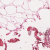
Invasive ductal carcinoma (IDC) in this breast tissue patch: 0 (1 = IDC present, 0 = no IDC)